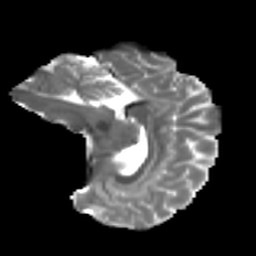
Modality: T2w
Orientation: sagittal
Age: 27
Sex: female
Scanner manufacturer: ge
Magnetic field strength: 3 T
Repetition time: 7.8 s
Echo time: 0.0606 s